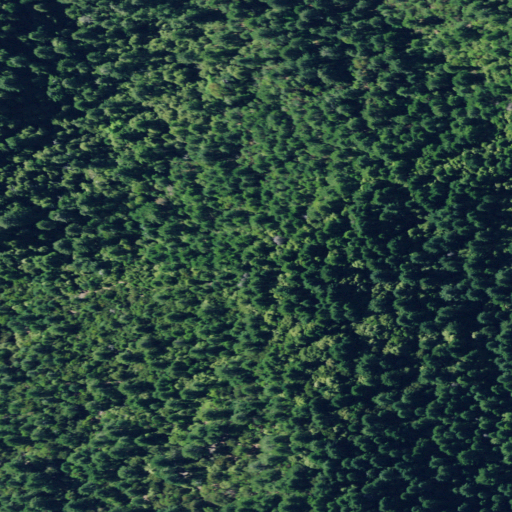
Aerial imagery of mountain in California named Canthook Mountain containing only evergreen forest